【题型】选择题　【知识点】向量　【难度】easy
如图，在 \(\triangle ABC\) 中，\(D\) 是 \(BC\) 的中点，\(G\) 是 \(AD\) 的中点，过点 \(G\) 作直线分别交 \(AB\)，\(AC\) 于点 \(M\)，\(N\)，且 \(\overrightarrow{AB} = x\overrightarrow{AM}\)，\(\overrightarrow{AC} = y\overrightarrow{AN}\)，则 \(\frac{1}{x} + \frac{1}{y}\) 的最小值为（ ）

A. \(1\) \quad B. \(2\) \quad C. \(4\) \quad D. \(\sqrt{2}\)
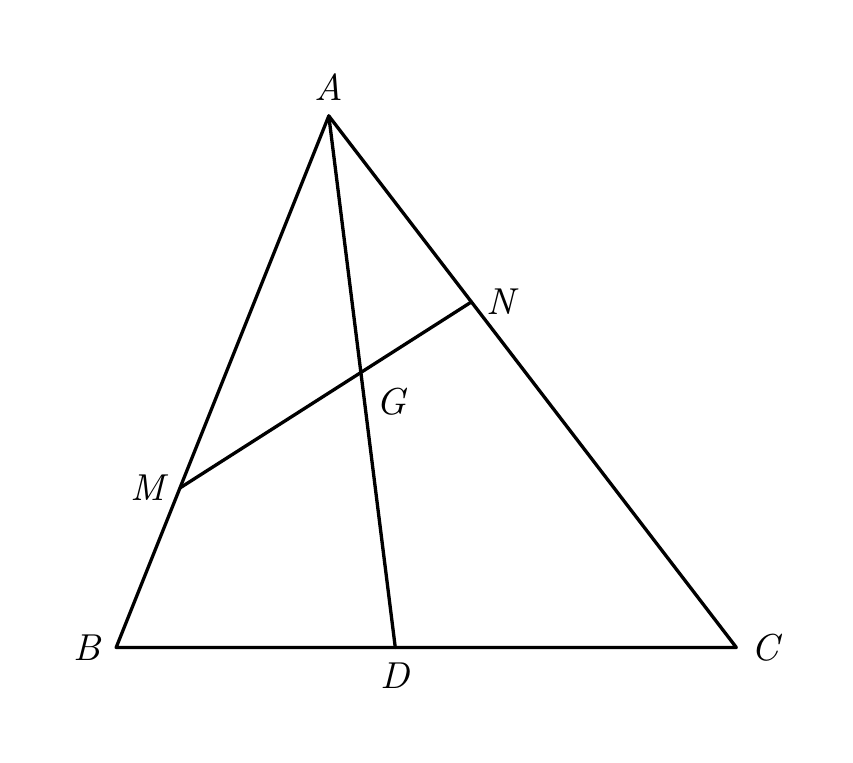
【解答】
【答案】\(\boldsymbol{A}\)

\vspace{1em}

【解析】因为 \(G\) 是 \(AD\) 的中点，且 \(\overrightarrow{AB} = x\overrightarrow{AM}\)，\(\overrightarrow{AC} = y\overrightarrow{AN}\)，
所以 \(\overrightarrow{AG} = \frac{1}{2} \times \frac{1}{2}(\overrightarrow{AB} + \overrightarrow{AC}) = \frac{1}{4}(x\overrightarrow{AM} + y\overrightarrow{AN})\)。

因为 \(M, G, N\) 三点共线，所以 \(\frac{1}{4}(x + y) = 1\)，
即 \(x + y = 4\)。因此
\[
\frac{1}{x} + \frac{1}{y} = \frac{1}{4}(x + y) \cdot \left(\frac{1}{x} + \frac{1}{y}\right) = \frac{1}{4}\left(2 + \frac{x}{y} + \frac{y}{x}\right) \ge \frac{1}{4}\left(2 + 2\sqrt{\frac{x}{y} \cdot \frac{y}{x}}\right) = 1,
\]
当且仅当 \(x = y = 2\) 时，等号成立。

故选：\(A\)。